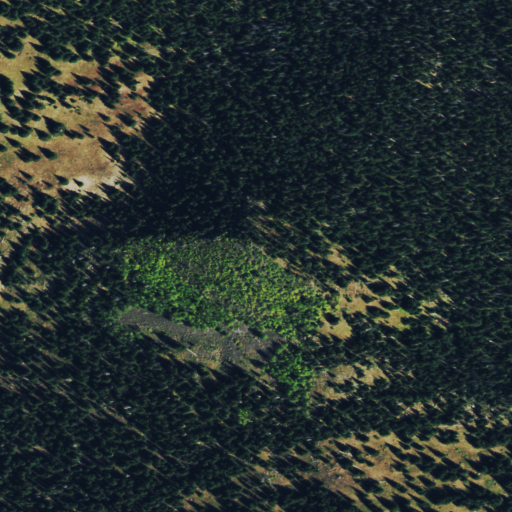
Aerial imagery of mountain in Colorado named Maggies Nipple containing evergreen forest, shrub, and deciduous forest